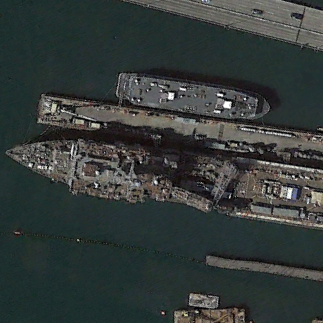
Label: combat